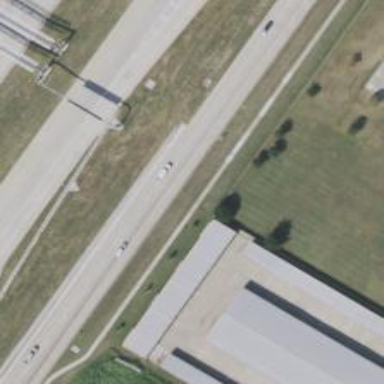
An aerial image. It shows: Secondary road with frontage road alongside.